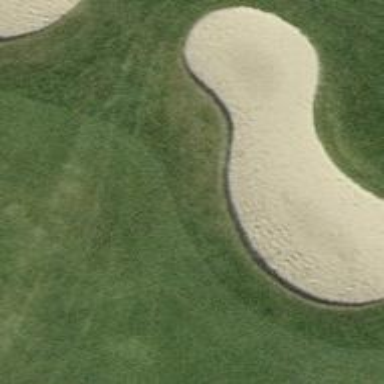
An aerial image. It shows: Bunker on golf course.